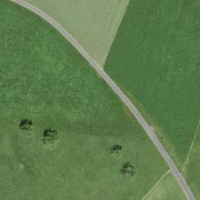
EUNIS habitat code: 25
Species observed at this site:
Buteo buteo